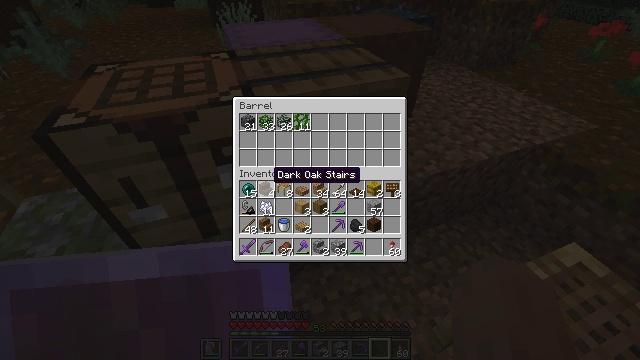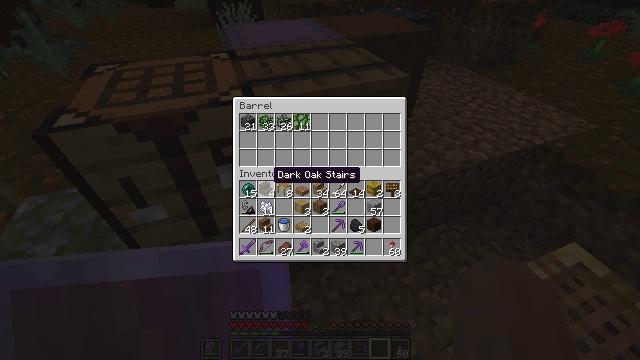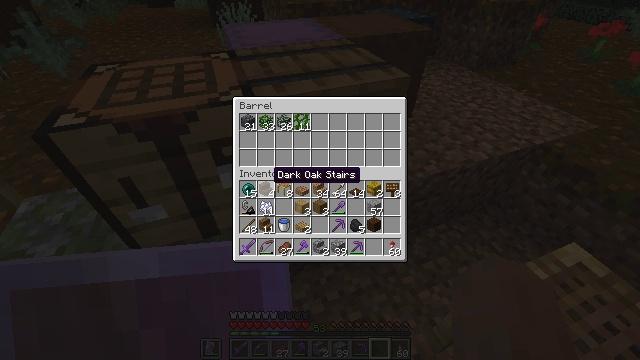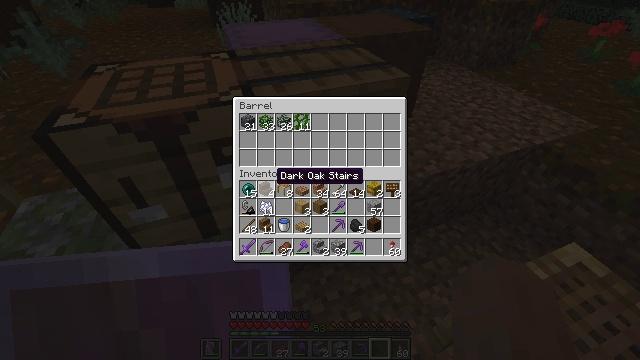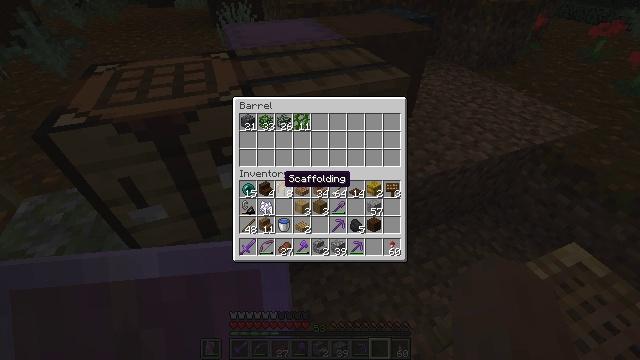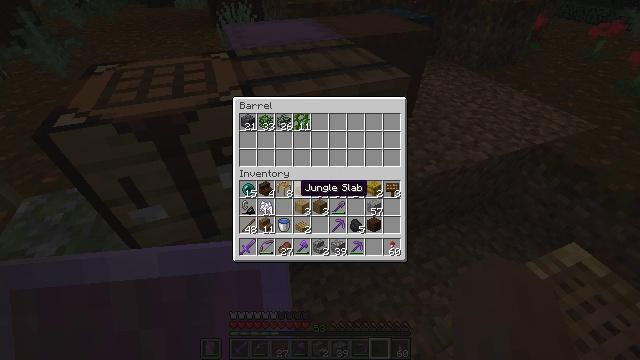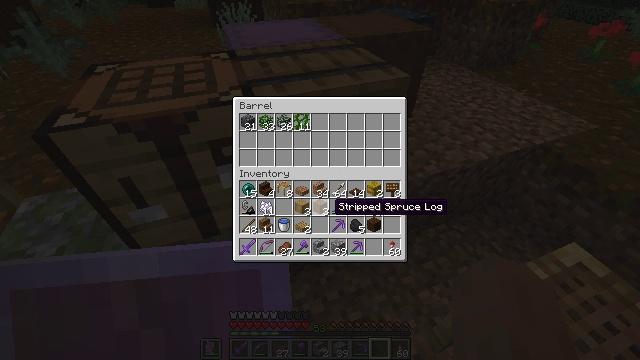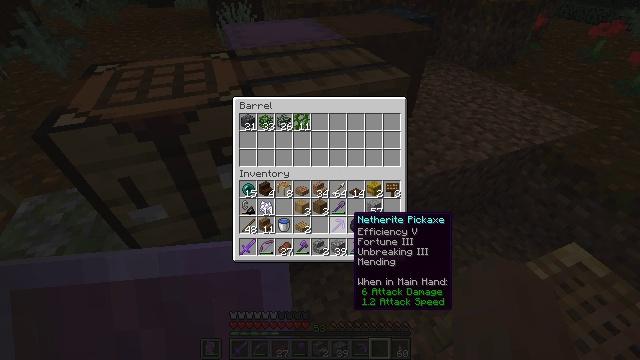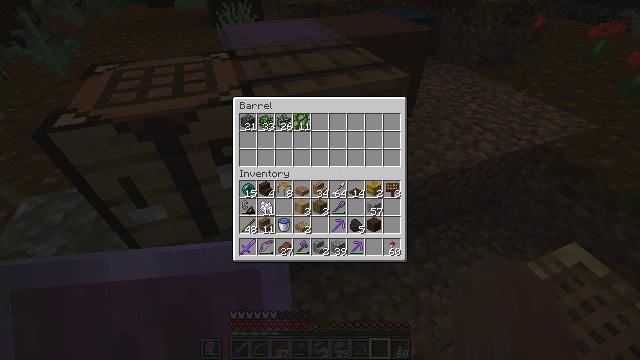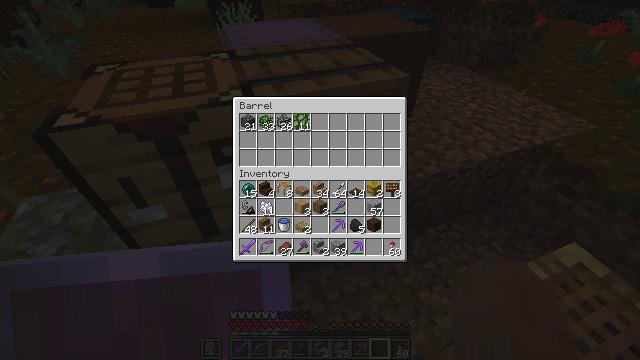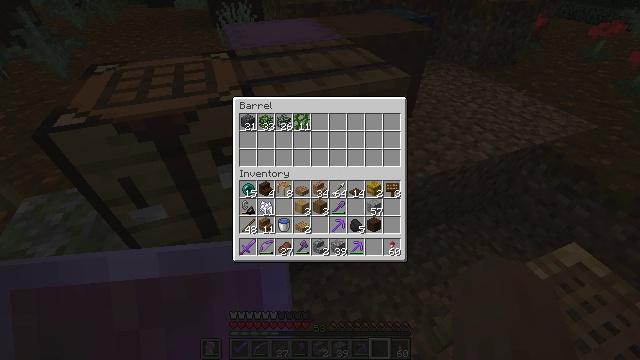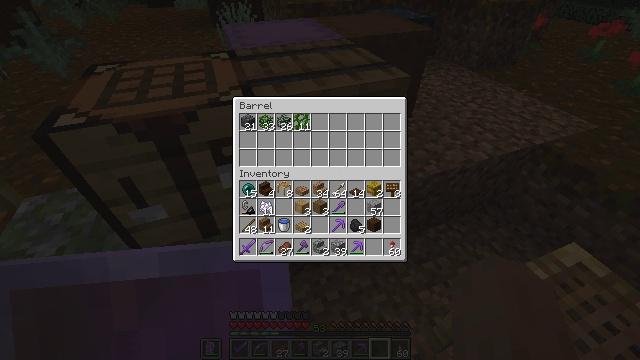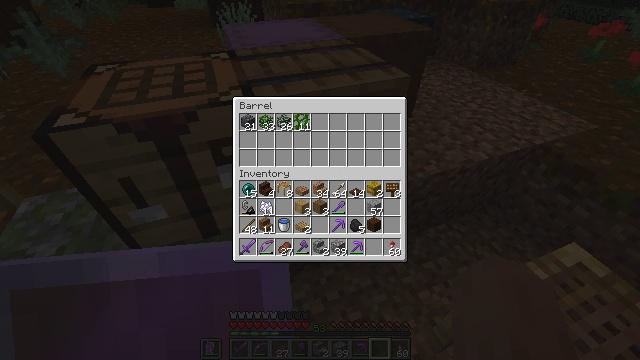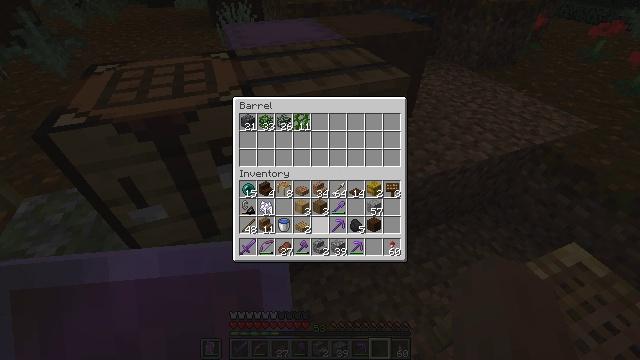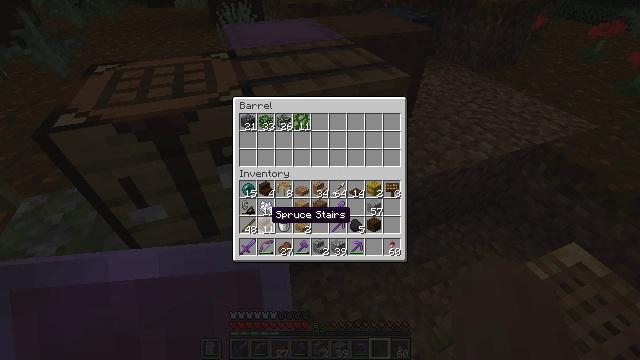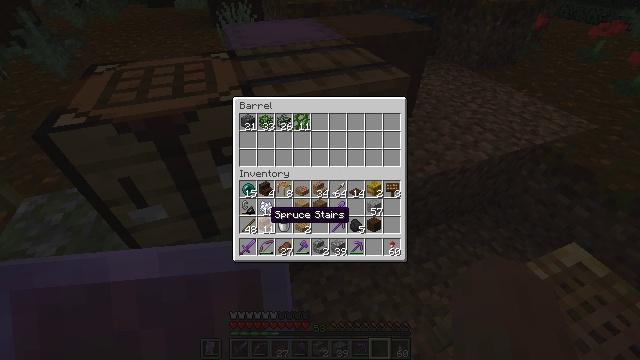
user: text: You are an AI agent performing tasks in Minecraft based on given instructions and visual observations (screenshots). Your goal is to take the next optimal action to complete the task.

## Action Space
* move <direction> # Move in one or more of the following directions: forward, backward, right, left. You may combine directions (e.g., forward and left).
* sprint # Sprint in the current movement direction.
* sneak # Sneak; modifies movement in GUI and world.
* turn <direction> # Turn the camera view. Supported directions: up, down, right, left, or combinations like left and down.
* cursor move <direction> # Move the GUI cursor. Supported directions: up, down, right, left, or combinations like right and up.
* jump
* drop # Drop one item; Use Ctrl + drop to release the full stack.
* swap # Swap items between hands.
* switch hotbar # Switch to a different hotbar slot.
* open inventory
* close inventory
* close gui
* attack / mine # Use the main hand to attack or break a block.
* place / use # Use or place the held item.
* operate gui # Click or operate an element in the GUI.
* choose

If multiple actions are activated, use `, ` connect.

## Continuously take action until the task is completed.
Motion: motion action
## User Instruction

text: Retrieve the stripped oak log.
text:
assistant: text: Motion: sneak
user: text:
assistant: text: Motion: sneak
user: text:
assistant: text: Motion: sneak
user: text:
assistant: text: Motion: sneak, turn right
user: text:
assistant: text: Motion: sneak, turn right and down
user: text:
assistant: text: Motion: sneak, turn right and down
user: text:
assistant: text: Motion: sneak, turn right and down
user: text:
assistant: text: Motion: sneak, turn right
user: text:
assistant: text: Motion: sneak
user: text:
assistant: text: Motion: sneak
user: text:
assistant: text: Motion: sneak
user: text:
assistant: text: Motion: sneak, turn left
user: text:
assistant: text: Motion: sneak, turn left
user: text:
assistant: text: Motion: sneak, turn left and up
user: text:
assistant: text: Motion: sneak
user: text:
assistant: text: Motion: sneak
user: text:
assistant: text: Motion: sneak
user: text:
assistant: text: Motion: sneak, turn up
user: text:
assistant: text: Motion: sneak, turn up
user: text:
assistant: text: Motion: sneak
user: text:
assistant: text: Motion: sneak
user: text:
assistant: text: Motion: sneak
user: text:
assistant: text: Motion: sneak, attack / mine
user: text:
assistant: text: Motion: sneak, attack / mine
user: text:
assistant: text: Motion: sneak, attack / mine
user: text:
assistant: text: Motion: sneak, turn left and down
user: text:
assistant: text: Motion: sneak
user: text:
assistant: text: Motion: sneak
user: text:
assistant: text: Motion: sneak
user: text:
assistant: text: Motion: sneak